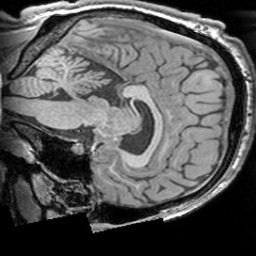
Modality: T1w
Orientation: sagittal
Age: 22
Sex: male
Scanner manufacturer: siemens
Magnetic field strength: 3 T
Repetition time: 1.63 s
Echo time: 0.00311 s